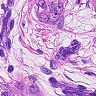
Metastatic tissue present: yes